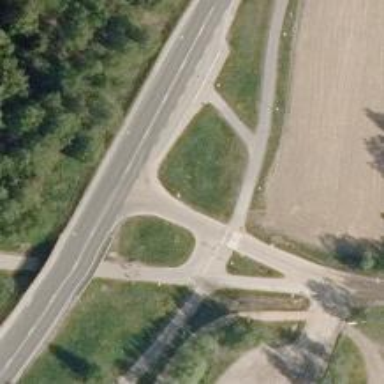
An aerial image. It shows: Road with "give way" sign.